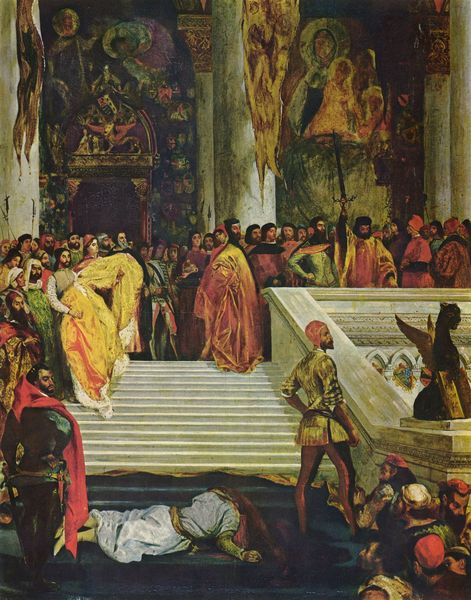
Titel: Hinrichtung des Dogen Marino Falieri
Künstler: Eugène Delacroix
Standort: London
Institution: Wallace Collection
Schlagwörter: blau, flügel, gemälde, gruppe, schatten, umhang, weiß, gelb, grün, menschen, braun, bunt, frau, hut, kleid, licht, marmor, männer, orange, raum, schwarz, szene, säulen, tür, zimmer, rot, schloss, tuch, fest, leute, menge, teppich, versammlung, bart, blond, mütze, mützen, wand, mensch, messer, mord, tod, tot, toter, brüstung, kirche, figur, gewand, gold, mantel, gewänder, kind, personen, theater, england, skulptur, spanien, liegen, fahnen, venedig, zuschauer, fahne, flagge, rede, mauer, gelände, saal, rundbogen, krieg, treppe, könig, soldaten, ansprache, wandgemälde, stufen, liegend, eingang, orient, orientalisch, palast, balustrade, dom, schwert, soldat, tote, waffe, menschenmenge, rüstung, sieg, spitzbart, kathedrale, rom, kapitell, portal, wappen, beerdigung, nimbus, jesus, manierismus, teufel, mittelalter, fall, tintoretto, treppenhaus, greif, kreuzzug, prozession, umhänge, ballustrade, tempel, heilige, fresko, flaggen, absatz, kreig, geistlich, maria, madonna, turban, el greco, chimäre, drama, hofstaat, ikone, geleit, sphinx, treppenaufgang, canossa, ikonen, pilger, apostel, byzanz, byzantinisch, höflinge, orthodox, heiligenbilder, festgewand, marmortreppe, thomas morus, mütue, nimb, swinks, svinks